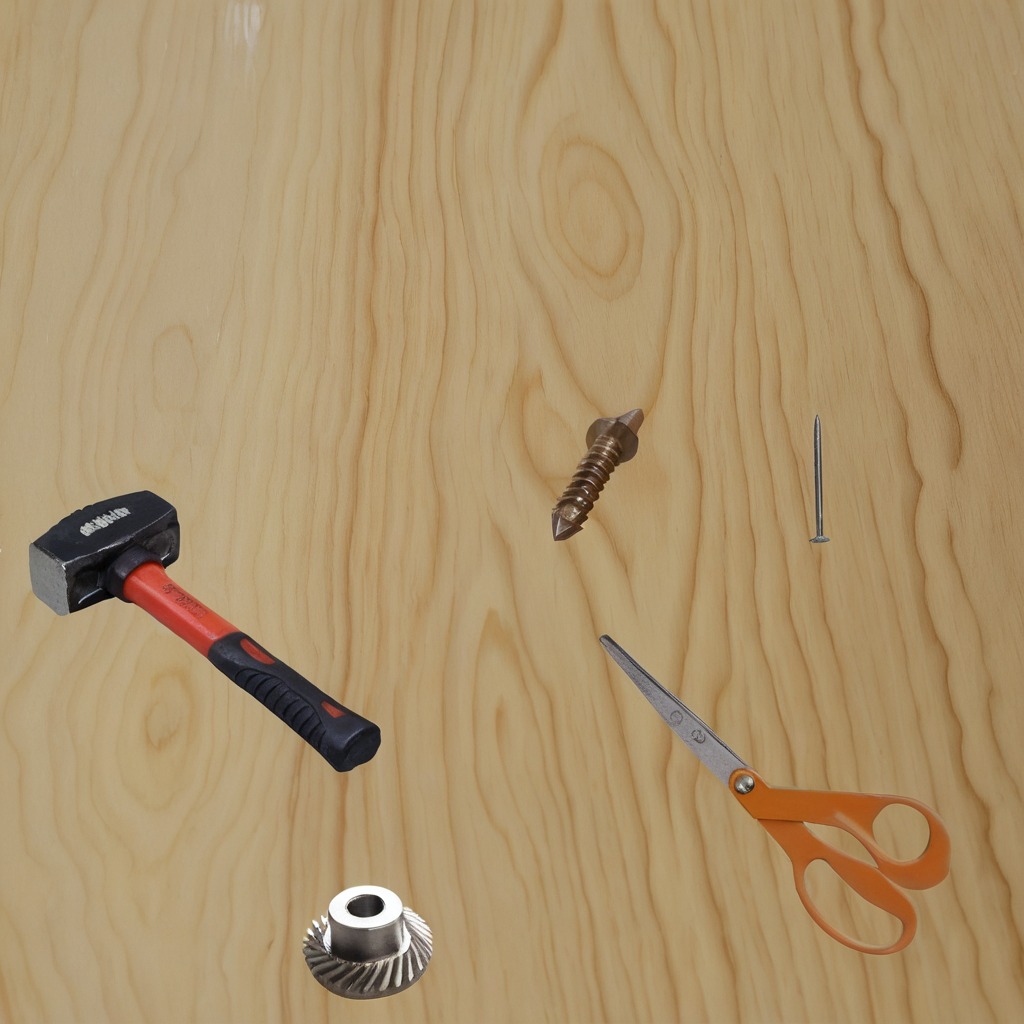
A gear with teeth, a screw, an iron nail, a hammer, and a pair of scissors are lying on the plywood surface.